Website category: jobs
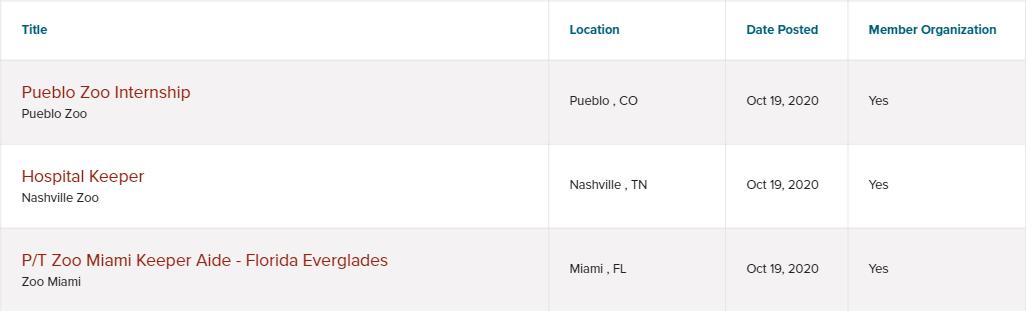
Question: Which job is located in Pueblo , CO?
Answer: Pueblo Zoo Internship

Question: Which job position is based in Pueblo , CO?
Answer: Pueblo Zoo Internship

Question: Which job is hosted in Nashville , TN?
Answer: Hospital Keeper

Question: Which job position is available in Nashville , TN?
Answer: Hospital Keeper

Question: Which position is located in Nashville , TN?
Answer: Hospital Keeper

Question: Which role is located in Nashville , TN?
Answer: Hospital Keeper

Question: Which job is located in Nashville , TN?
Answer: Hospital Keeper

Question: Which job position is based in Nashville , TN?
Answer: Hospital Keeper